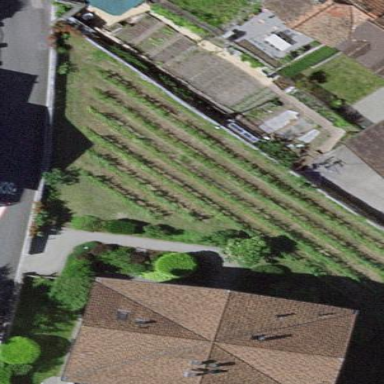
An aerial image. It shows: Vineyard where grapes are grown.